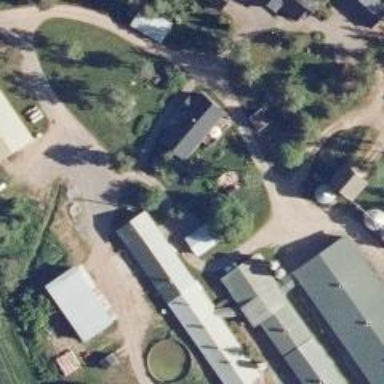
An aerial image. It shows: Farm.